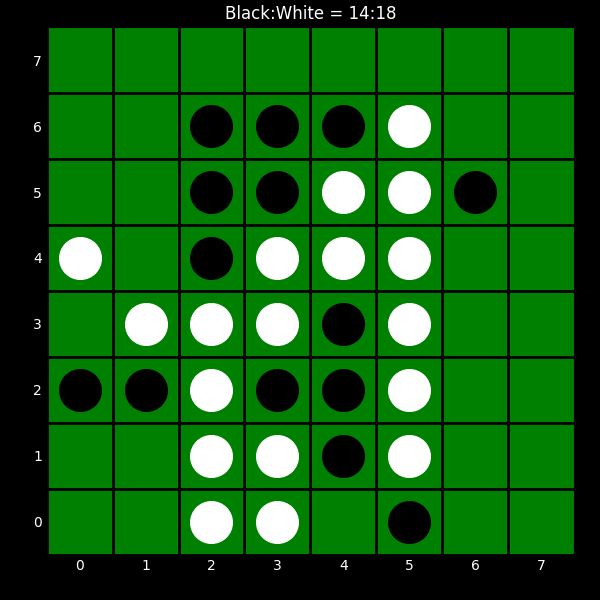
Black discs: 14
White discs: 18